Question: Count the number of objects in the diagram.
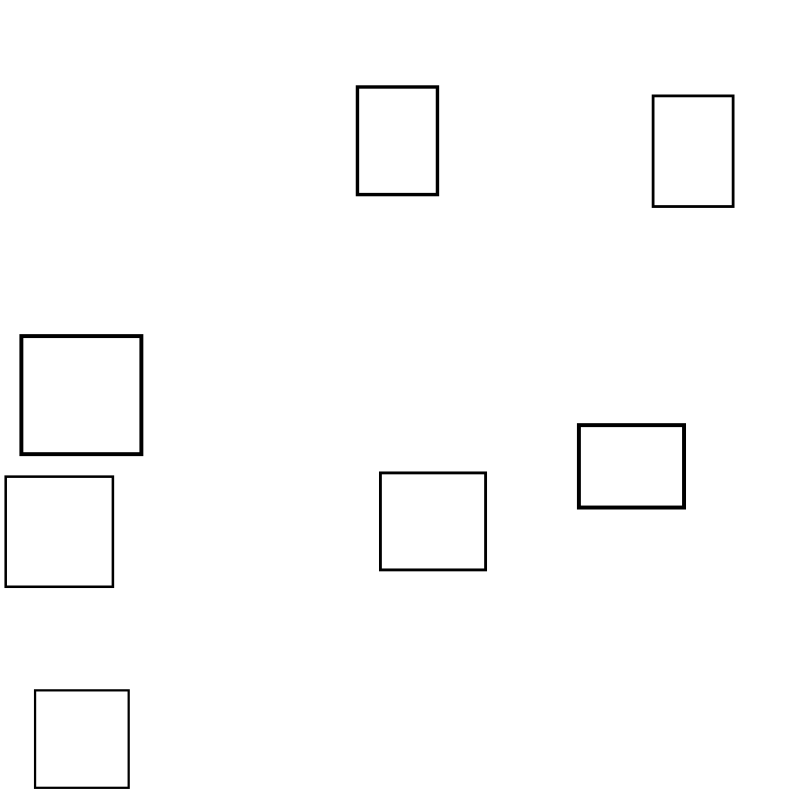
Answer: 7